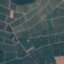
Label: PermanentCrop